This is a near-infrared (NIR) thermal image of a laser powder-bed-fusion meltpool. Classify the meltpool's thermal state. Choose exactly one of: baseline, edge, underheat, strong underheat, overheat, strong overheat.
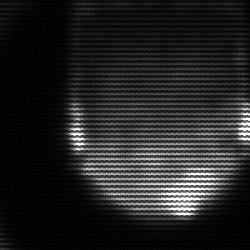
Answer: edge